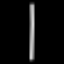
Label: line